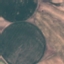
Land use / land cover class: AnnualCrop